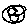
Label: smiley face